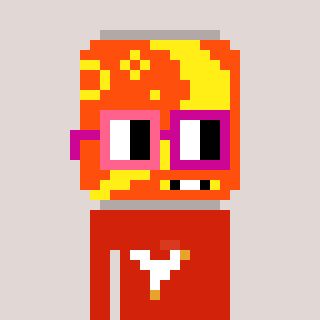
a pixel art character with square pink and red glasses, a pop-shaped head and a red-colored body on a warm background